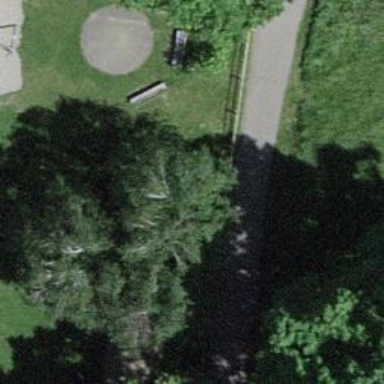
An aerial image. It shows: Park with broadleaved deciduous trees.